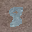
Label: 8